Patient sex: M
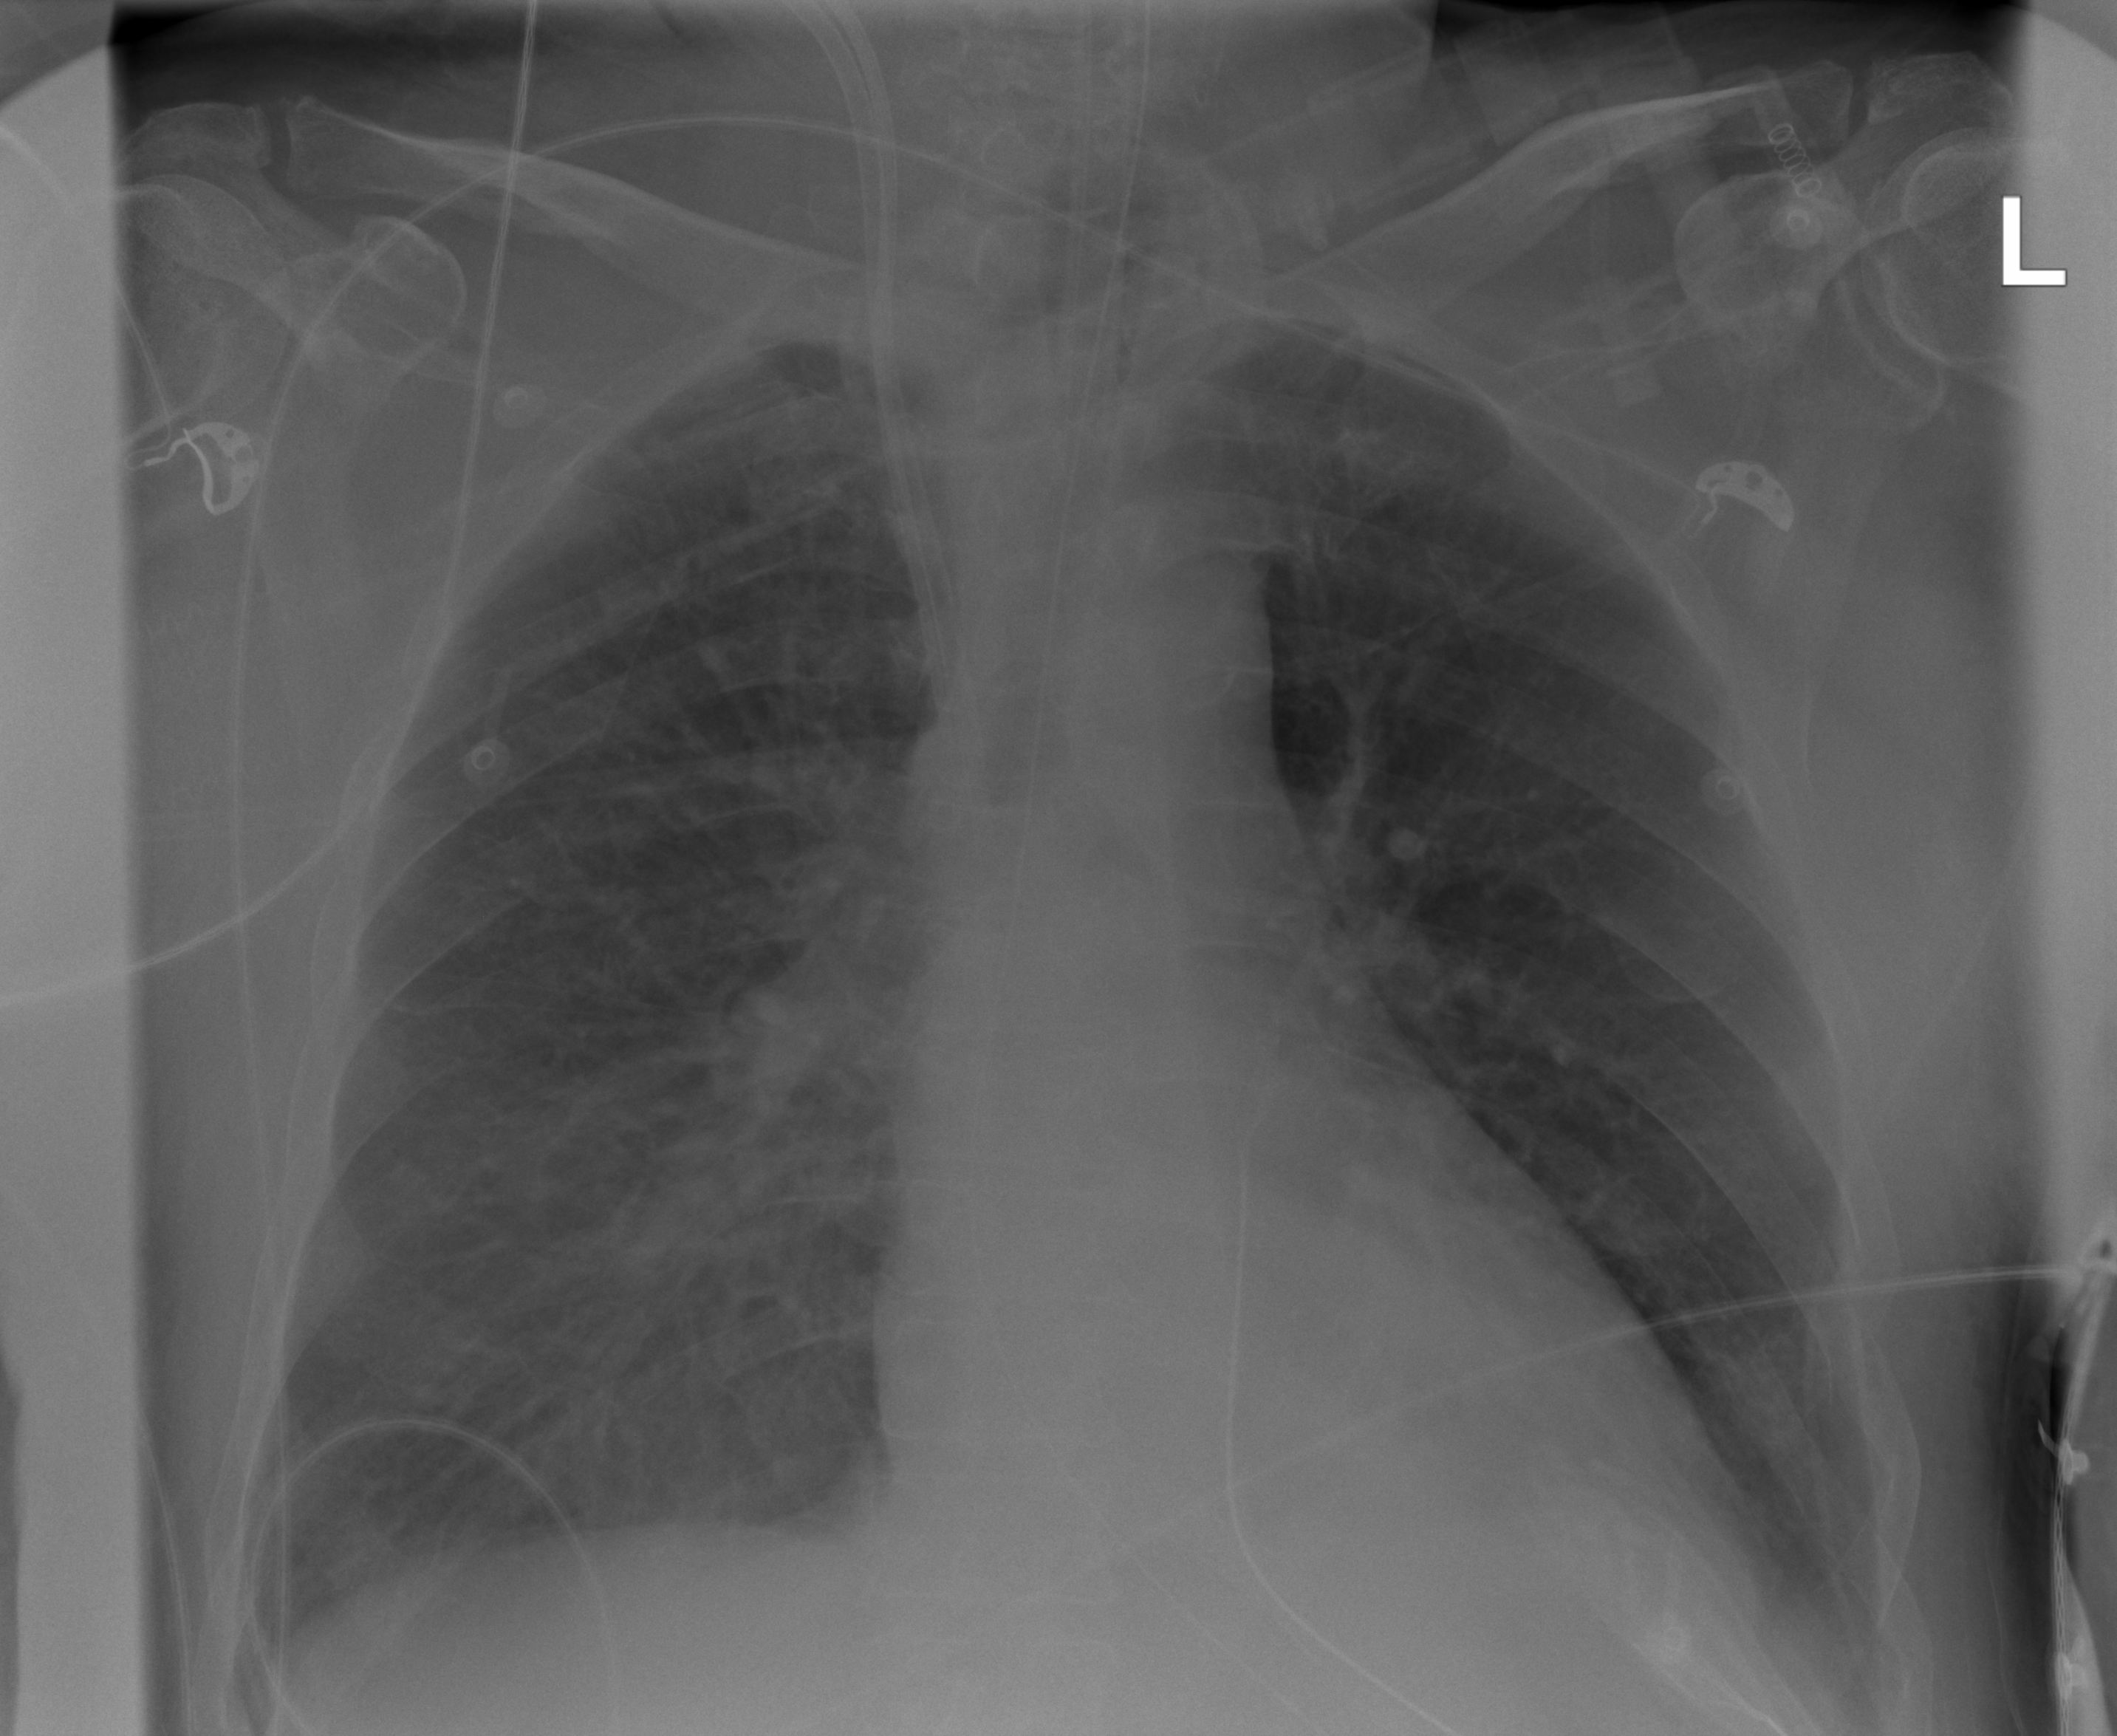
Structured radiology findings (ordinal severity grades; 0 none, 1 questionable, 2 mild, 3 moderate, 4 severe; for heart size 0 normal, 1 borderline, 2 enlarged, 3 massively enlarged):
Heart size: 1
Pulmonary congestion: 0
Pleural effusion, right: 2
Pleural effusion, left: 2
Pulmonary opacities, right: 0
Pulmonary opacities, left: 0
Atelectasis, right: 2
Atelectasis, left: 0